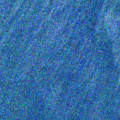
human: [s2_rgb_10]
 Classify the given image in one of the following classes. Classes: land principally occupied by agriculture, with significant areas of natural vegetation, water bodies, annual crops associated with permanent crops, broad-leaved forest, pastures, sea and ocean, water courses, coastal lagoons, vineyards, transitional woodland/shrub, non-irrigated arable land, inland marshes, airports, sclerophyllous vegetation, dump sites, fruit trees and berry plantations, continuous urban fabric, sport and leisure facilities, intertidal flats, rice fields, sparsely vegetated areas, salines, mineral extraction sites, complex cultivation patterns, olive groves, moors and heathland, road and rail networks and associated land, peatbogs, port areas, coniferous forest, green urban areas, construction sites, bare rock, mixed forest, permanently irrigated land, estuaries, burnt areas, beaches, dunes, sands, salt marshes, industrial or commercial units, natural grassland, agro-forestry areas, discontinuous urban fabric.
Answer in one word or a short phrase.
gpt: sea and ocean